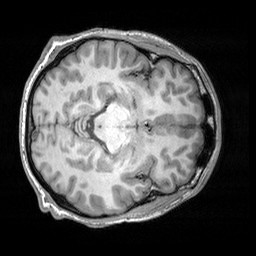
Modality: T1w
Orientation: axial
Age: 31
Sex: male
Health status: healthy
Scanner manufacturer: siemens
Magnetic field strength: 3 T
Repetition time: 2.3 s
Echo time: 0.00303 s